Interaction volume radius: 10 \u00c5
Interaction volume height: 35 \u00c5
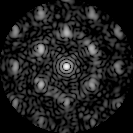
Disorder parameter: 0.4777